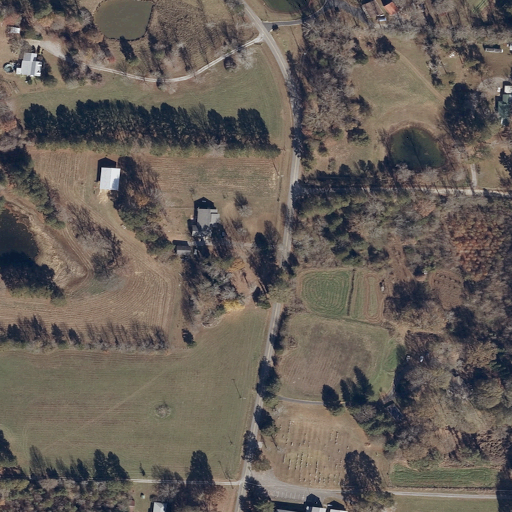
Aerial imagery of ridge(s) in Alabama named Pine Ridge containing pasture, open development, deciduous forest, low intensity development, mixed forest, woody wetlands, open water, herbaceous wetlands, and medium intensity development